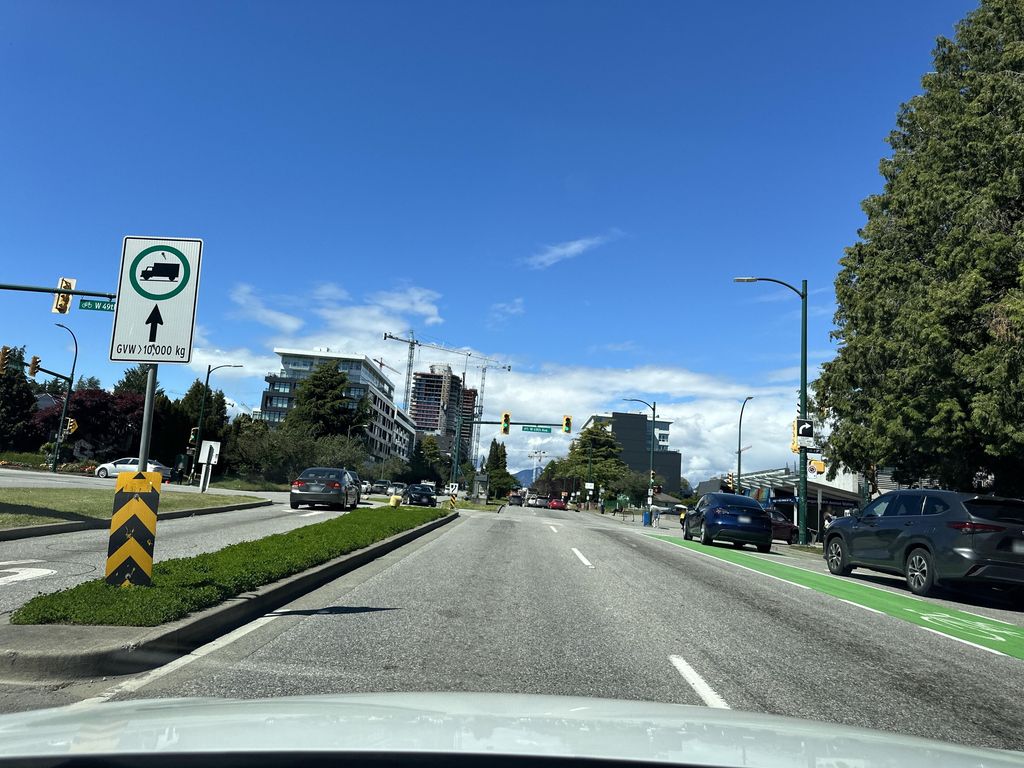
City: vancouver